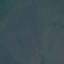
Land use / land cover class: Pasture